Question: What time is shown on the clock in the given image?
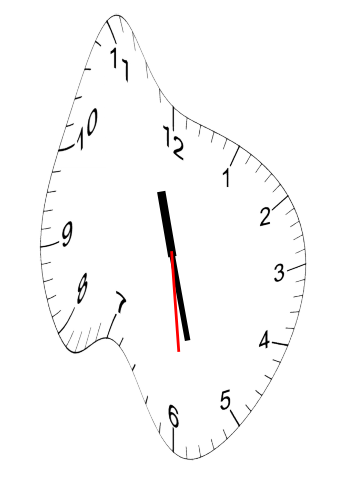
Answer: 11:27:29